Field crop: maize
Growth stage: 2
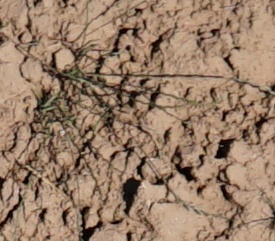
Species: lolium